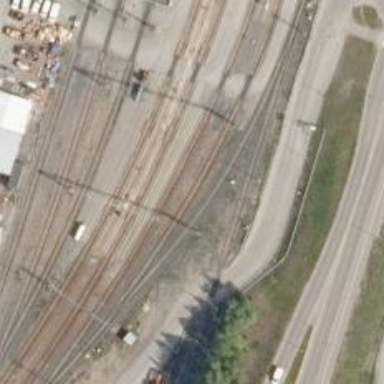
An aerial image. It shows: Railway signal.